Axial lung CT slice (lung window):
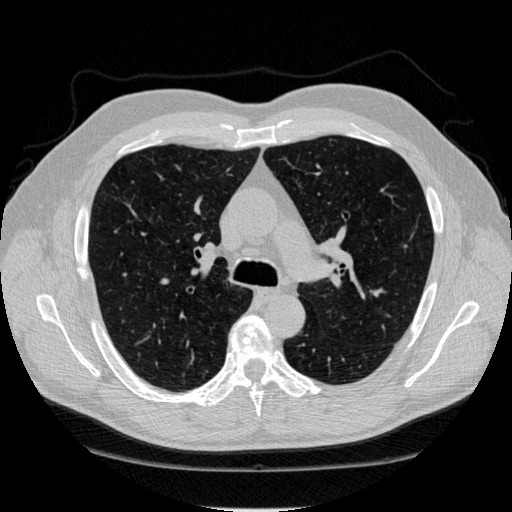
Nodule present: no